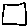
Label: square